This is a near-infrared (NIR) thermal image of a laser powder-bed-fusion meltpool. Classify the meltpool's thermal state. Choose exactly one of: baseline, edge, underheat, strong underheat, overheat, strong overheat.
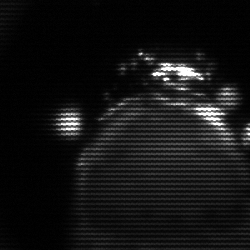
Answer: edge